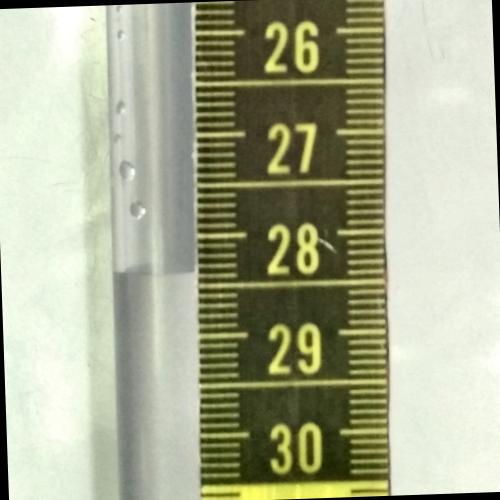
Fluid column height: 28.4 cm